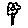
Label: flower